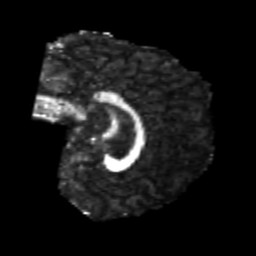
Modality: FA
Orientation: sagittal
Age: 22
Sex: male
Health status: healthy
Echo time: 0.074 s